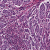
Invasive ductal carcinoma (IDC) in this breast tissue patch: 1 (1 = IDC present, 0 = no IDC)